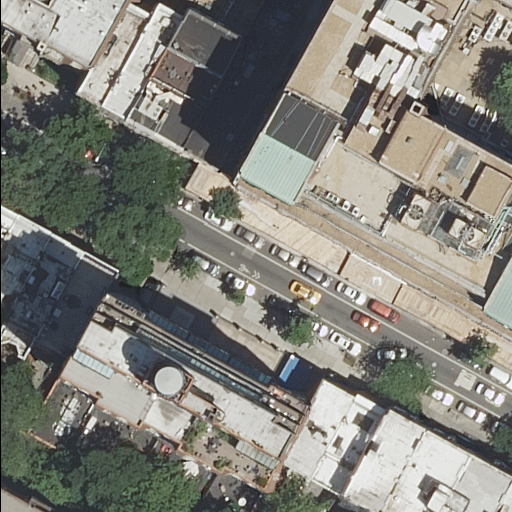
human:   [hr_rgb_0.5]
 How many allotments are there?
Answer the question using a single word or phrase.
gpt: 0

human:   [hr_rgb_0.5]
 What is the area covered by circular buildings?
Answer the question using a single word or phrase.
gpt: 0m2

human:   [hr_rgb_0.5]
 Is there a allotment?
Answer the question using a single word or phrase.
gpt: no

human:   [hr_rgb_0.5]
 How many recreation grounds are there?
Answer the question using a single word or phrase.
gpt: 0

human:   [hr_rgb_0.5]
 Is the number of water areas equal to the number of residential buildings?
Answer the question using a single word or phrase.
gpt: no

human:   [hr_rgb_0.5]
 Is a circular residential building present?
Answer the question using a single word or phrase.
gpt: no

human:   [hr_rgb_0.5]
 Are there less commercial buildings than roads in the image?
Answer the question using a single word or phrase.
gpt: yes

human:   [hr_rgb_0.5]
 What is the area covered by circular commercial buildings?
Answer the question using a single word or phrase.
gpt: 0m2

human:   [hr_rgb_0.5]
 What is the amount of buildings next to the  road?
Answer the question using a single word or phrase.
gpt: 19

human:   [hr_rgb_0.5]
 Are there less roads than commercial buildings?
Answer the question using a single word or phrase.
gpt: no

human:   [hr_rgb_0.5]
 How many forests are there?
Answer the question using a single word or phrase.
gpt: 0

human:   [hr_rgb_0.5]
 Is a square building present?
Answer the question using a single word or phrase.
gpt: no

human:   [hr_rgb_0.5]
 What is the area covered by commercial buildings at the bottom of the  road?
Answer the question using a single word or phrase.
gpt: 0m2

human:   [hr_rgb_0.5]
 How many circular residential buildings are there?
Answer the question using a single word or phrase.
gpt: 0

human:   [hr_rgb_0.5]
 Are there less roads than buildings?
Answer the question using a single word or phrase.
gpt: yes

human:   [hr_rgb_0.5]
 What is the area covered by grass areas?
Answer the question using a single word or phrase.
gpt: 0m2

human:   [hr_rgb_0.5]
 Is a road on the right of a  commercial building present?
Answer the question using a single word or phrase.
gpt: no

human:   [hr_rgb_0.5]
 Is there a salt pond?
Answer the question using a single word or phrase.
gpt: no

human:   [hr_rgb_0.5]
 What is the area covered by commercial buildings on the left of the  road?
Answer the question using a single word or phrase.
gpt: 0m2

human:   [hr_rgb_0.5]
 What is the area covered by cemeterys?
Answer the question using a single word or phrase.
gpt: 0m2

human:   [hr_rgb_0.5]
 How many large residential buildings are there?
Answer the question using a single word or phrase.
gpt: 2

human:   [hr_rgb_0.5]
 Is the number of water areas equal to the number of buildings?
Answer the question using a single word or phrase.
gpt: no

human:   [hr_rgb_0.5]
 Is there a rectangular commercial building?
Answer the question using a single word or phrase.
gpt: no

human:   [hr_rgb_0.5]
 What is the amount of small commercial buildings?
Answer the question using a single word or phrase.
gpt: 0

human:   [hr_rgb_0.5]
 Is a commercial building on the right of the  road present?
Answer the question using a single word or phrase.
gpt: no

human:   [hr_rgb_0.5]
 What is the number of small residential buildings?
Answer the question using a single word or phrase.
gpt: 5

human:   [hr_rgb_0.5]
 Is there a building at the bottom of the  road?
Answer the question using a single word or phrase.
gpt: yes

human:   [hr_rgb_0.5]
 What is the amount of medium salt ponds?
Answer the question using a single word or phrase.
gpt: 0

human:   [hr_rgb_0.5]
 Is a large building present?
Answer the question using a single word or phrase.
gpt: yes

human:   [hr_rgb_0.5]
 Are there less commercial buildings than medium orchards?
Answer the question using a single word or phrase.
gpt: no

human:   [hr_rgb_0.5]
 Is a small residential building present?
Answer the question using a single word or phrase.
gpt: yes

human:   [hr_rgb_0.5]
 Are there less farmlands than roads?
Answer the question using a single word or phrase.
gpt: yes

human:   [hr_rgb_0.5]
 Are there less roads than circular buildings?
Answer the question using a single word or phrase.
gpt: no

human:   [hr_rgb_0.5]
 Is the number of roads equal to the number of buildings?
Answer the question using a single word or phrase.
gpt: no

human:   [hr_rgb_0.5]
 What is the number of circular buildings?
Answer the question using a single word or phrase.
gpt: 0

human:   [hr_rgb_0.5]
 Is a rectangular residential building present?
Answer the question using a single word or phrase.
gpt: yes